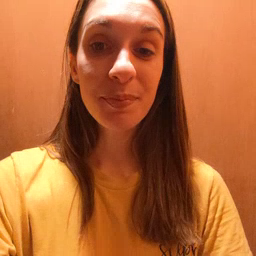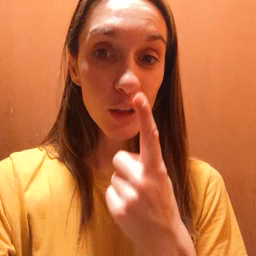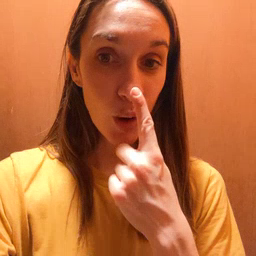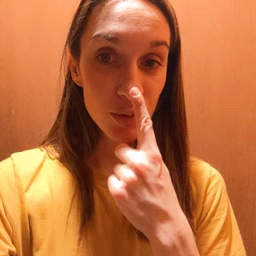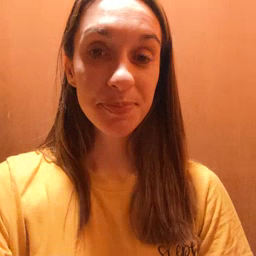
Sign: nose